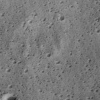
Atmospheric dust classification: not_dusty